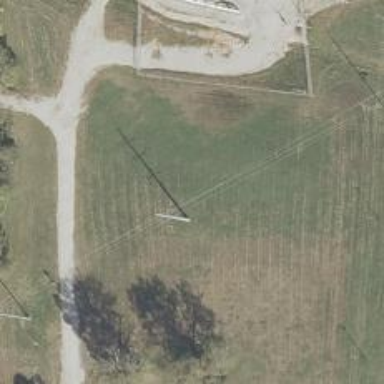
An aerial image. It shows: Power pole.